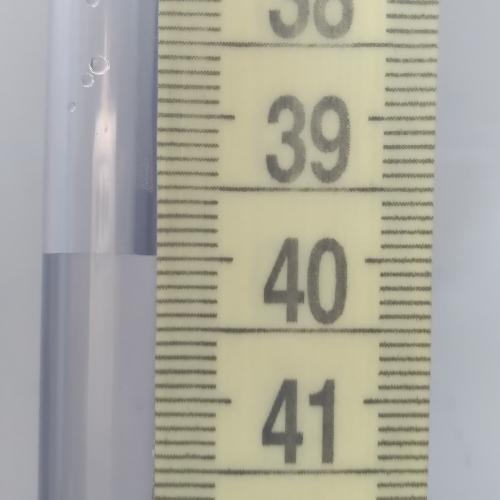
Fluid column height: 40.0 cm